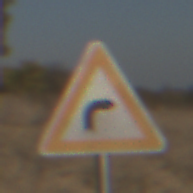
Verkehrszeichen: KurveRechts
Umgebung: Outdoor, Nature
Tageszeit: MorningAfternoon
Wetter: PartlyCloudy
Licht: Natural
Jahreszeit: NotSpecified
Kontrast: HighContrast